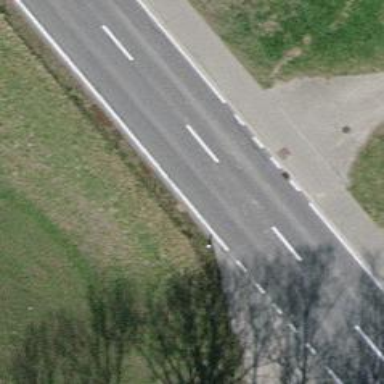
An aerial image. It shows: Secondary road.